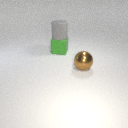
large gray rubber cylinder above large green rubber cube